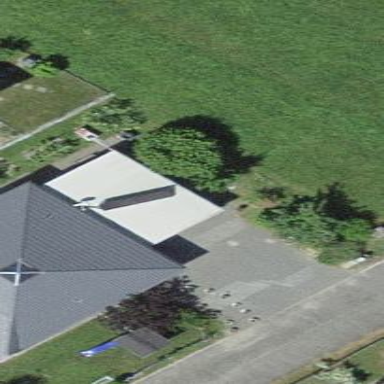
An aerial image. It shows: Building with flat roof.